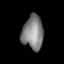
Tissue: lung
Cell type: T cells
Senescence score: 0.1853
Nuclear area (px): 701
Mean DAPI intensity: 129.292